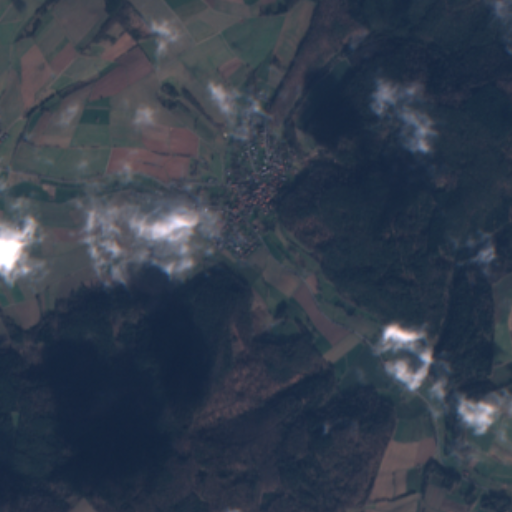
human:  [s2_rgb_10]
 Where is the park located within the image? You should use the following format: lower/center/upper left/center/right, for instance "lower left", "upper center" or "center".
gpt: The park is located in the upper center of the image.
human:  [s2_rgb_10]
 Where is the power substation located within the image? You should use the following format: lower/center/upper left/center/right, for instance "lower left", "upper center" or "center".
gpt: The power substation is located in the center of the image.
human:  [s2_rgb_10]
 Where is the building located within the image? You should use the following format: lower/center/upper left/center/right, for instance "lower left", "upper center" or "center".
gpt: There is no building in the image.